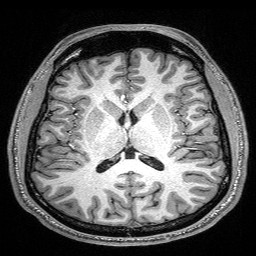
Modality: T1w
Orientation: coronal